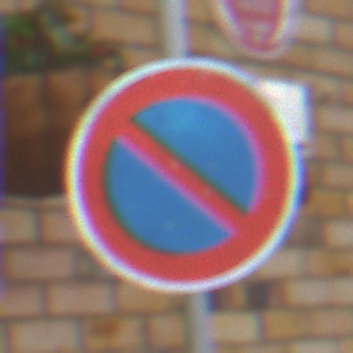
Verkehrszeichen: EingeschraenktesHalteverbot
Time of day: MorningAfternoon
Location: Outdoor (Urban)
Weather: Overcast
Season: NotSpecified
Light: Natural